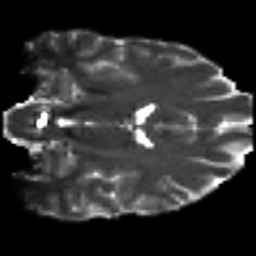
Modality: T2w
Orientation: coronal
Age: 25
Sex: female
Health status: healthy
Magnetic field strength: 3 T
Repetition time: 8.4 s
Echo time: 0.0926 s